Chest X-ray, PA view. Patient: 19 years old, sex M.
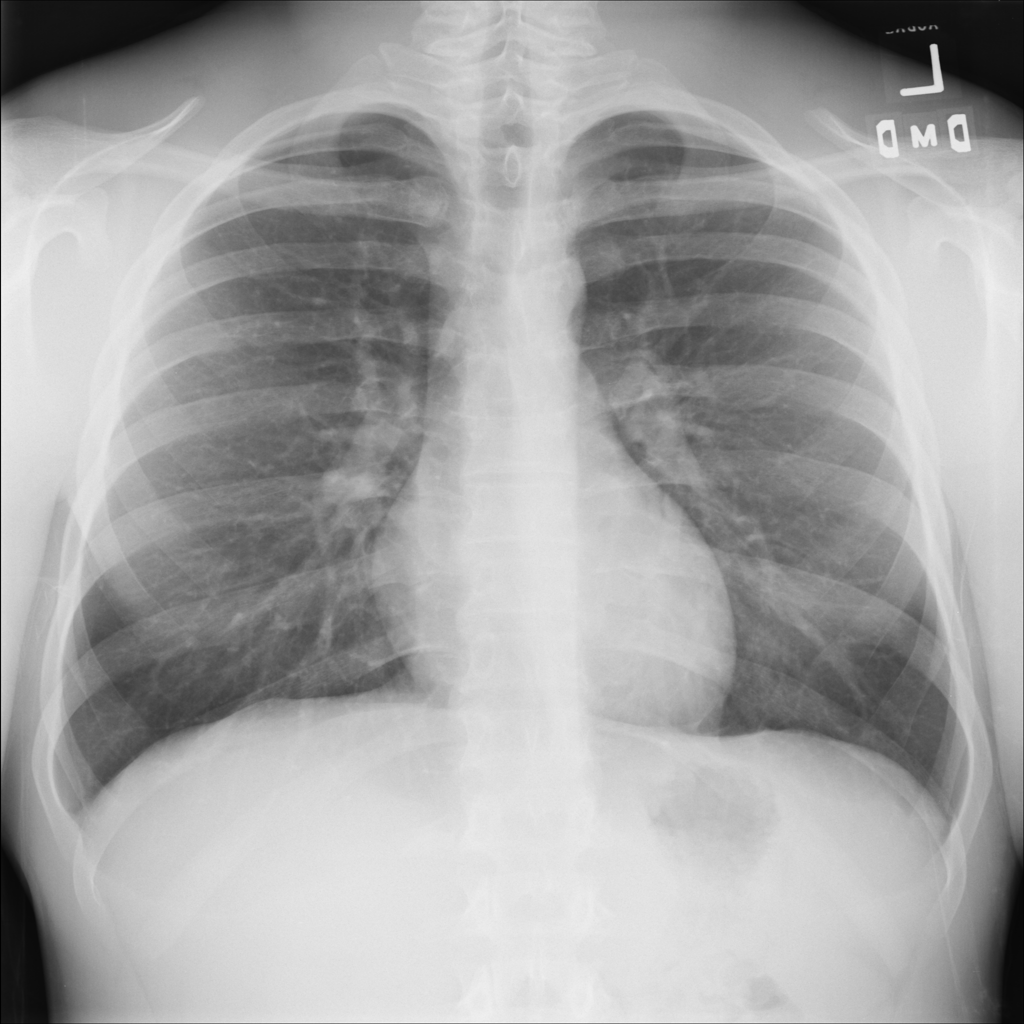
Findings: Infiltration